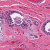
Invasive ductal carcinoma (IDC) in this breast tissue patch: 0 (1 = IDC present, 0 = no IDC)